Question: I am using instruments to check my app for leaks and I am trying to learn how to read the leaks cycles data.
I am getting this graph on one of my leaks:

What is the meaning if the graph ? What does it mean "no ivar"?
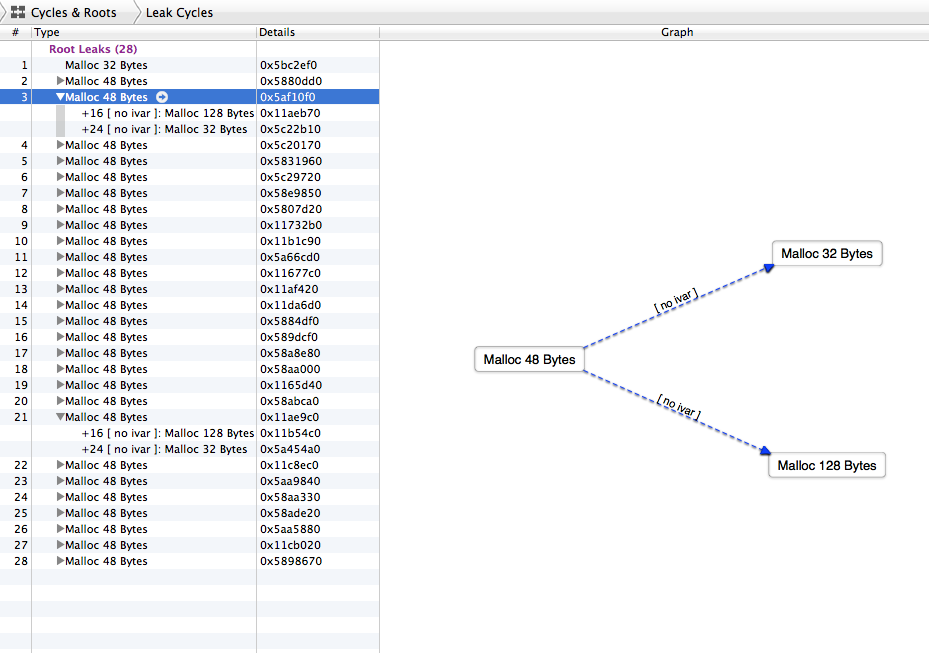
Answer: The "no ivar" message is similar to looking at the call stack of a program that has its symbols stripped. If you were looking at the call stack, you would see a memory address instead of the function name. In your example Instruments is showing the addresses, +16 and +24. Instruments can't find the variable name that allocated the memory so you get the [no ivar] message.
I don't have a solution to get Instruments to provide better information. I've never been able to get Instruments to do much with leak cycles.
UPDATE
If you're trying to find where your code leaks memory, I recommend switching to the call tree view, which you can do from the jump bar. Selecting the Invert Call Tree and Hide System Libraries checkboxes make it easier to locate your code in the call tree view. The checkboxes are on the left side of the trace document window.